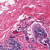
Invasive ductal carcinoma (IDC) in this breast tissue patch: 0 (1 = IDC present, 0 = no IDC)